Question: I'm trying to show a count by week but I am unsure of how to find the week that isn't showing between effdate and expdat. How do show the week and count shown below? Thanks.

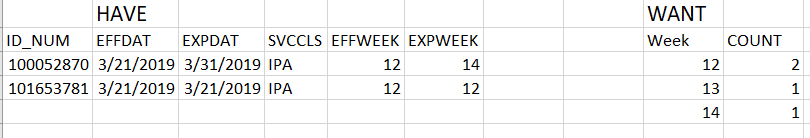
Answer: You could use a recursive query to enumerate the weeks, then join it with the table
'''
with cte as (
select min(effweek) week, max(expweek) max_week from mytable
union all
select week + 1, max_week from cte where week < max_week
)
select c.week, count(t.id_num) cnt
from cte c
left join mytable t on c.week between t.effweek and t.expweek
group by c.week
order by c.week
'''
(Simplified) <URL>: